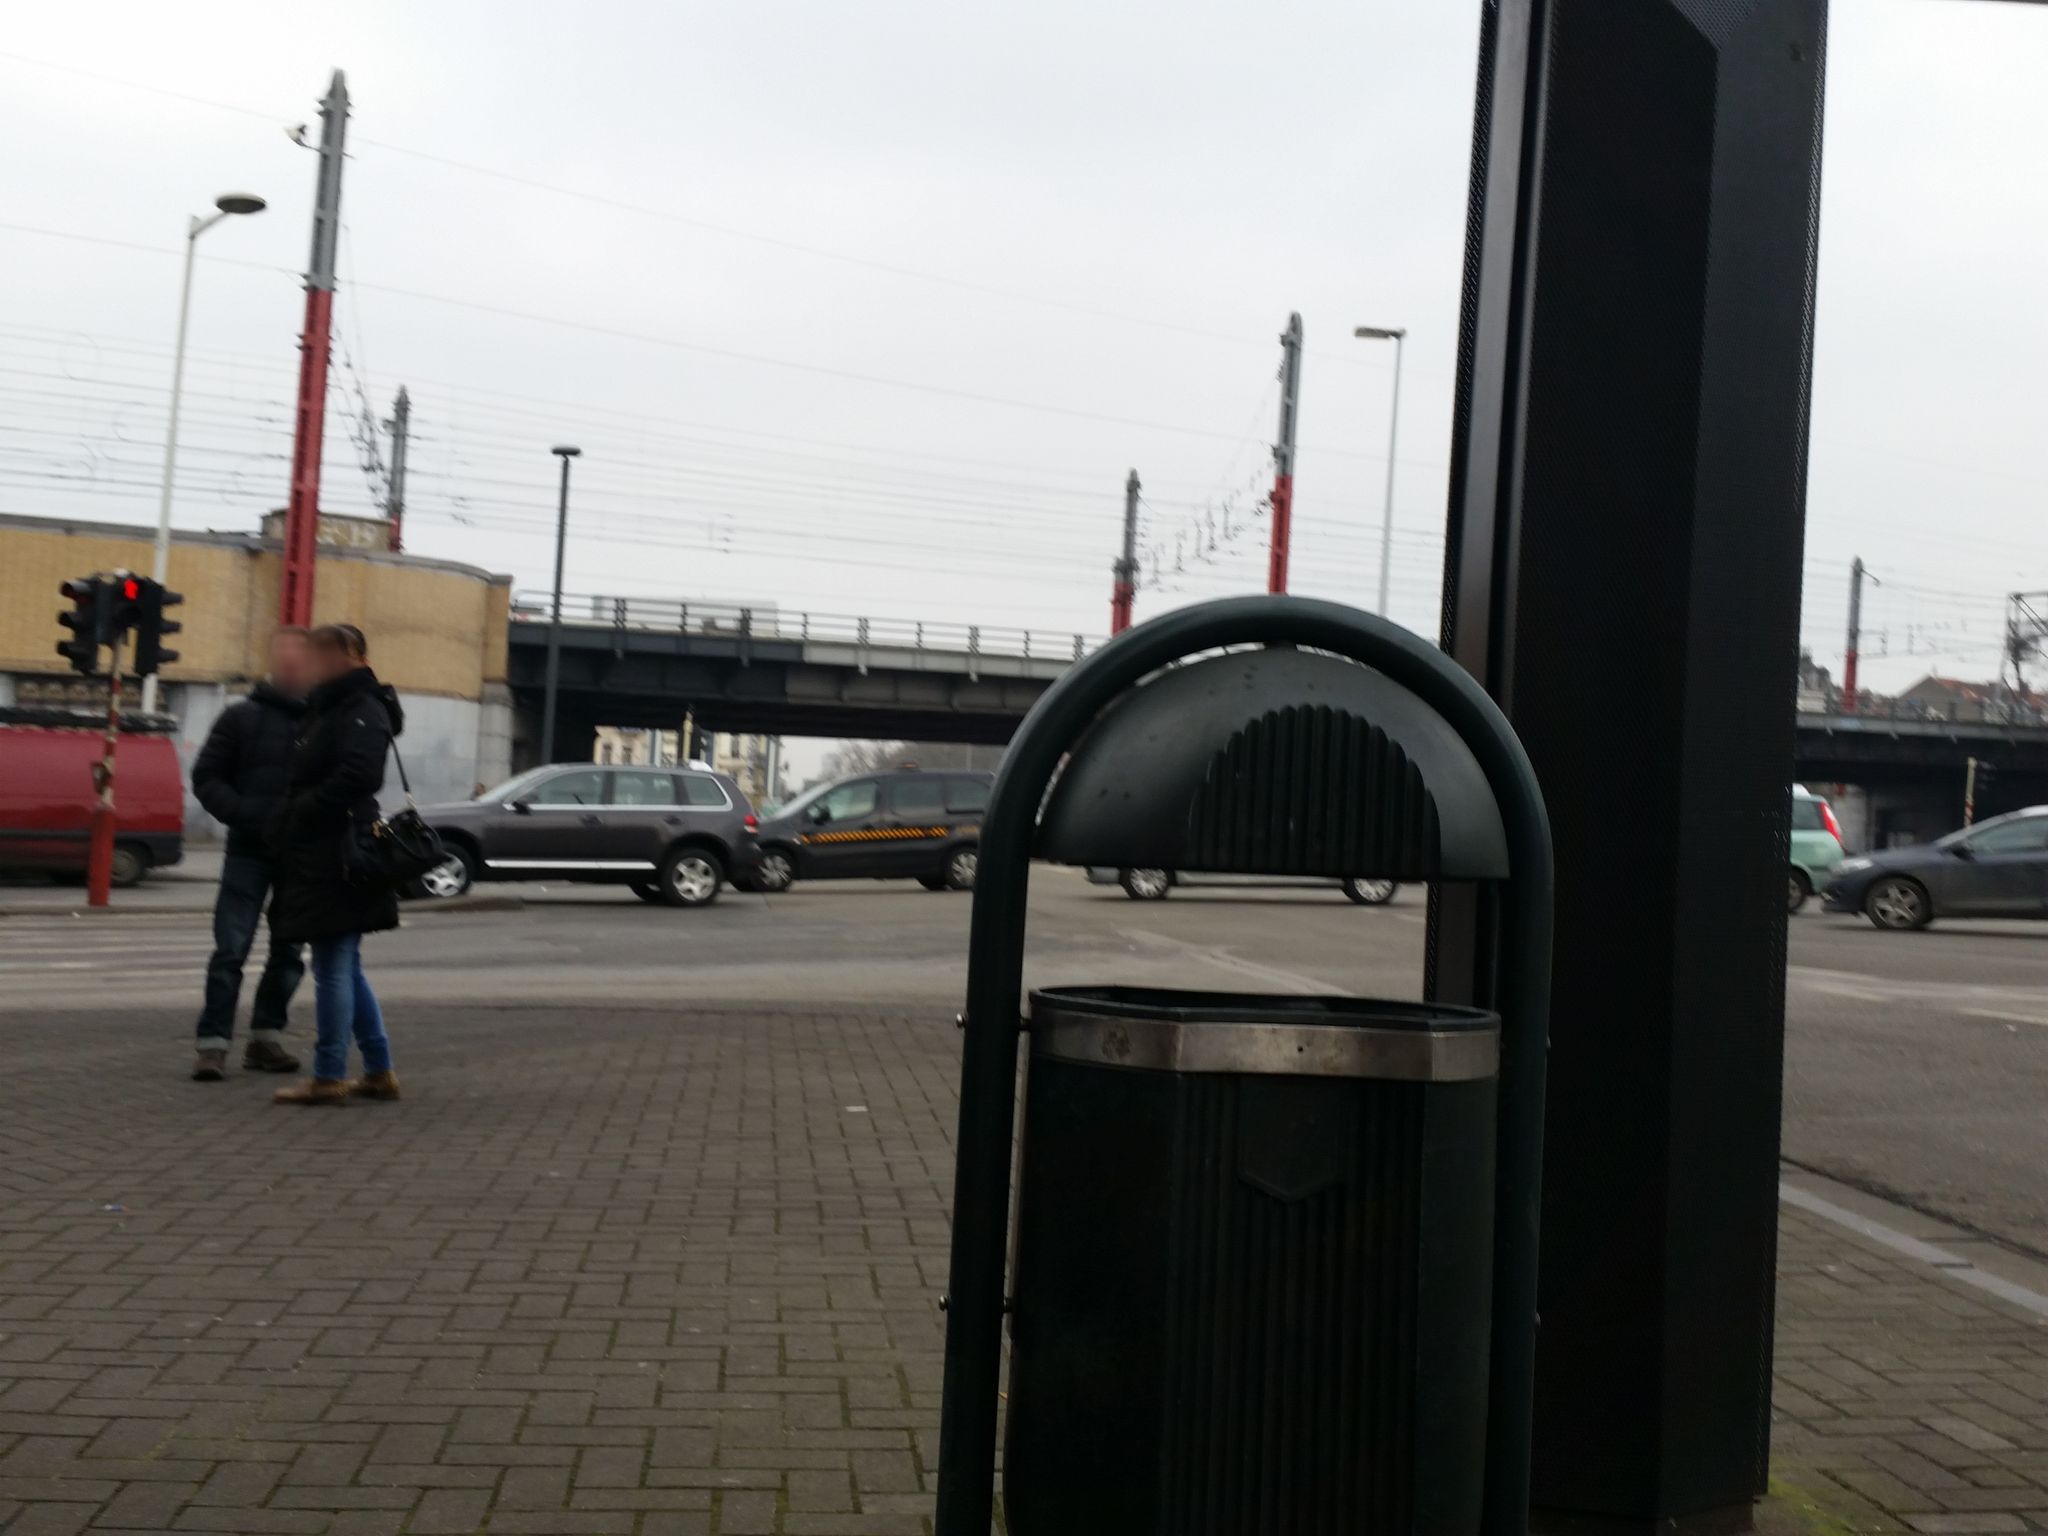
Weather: clear
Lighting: day
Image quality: good
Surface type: walking surface
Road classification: cycleway
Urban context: urban centre
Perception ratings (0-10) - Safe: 6.46, Lively: 3.93, Beautiful: 3.95, Boring: 1.98, Depressing: 2.39, Wealthy: 7.52